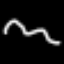
Label: squiggle